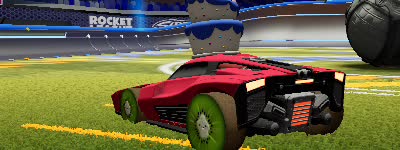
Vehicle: breakout